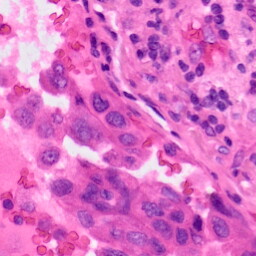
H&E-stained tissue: Lung